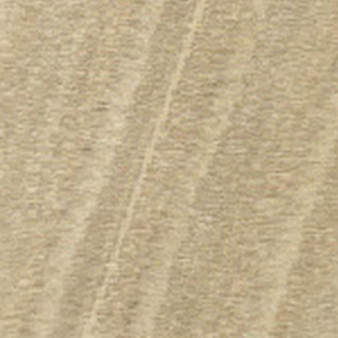
Label: other